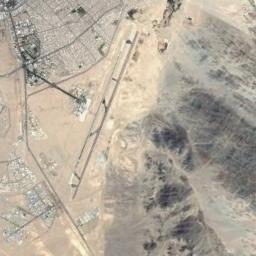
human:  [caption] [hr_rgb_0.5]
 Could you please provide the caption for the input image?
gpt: The lawn is divided into many rectangular areas by runways .

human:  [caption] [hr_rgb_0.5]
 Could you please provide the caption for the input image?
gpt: An airport with some parallel runways in the vacant lot and dense residential areas beside .

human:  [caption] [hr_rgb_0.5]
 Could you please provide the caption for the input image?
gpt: An airport sandwiched between residential areas and large brown bare land .

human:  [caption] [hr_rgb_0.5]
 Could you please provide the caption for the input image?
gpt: There is an airport built in bare land next to some buildings .

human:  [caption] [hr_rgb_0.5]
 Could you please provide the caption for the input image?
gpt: The airport has many roads of different lengths .